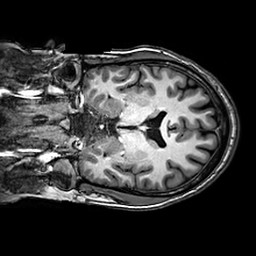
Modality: T1w
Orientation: coronal
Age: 28
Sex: male